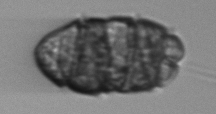
Label: Margalefidinium